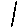
Label: line